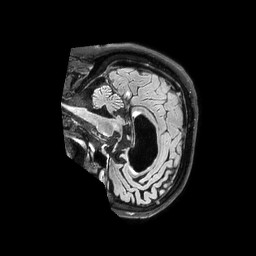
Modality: FLAIR
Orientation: sagittal
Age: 86
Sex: male
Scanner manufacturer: philips
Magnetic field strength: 3 T
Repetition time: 4.8 s
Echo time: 0.34 s